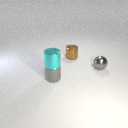
small gray metal sphere behind small gray metal cylinder